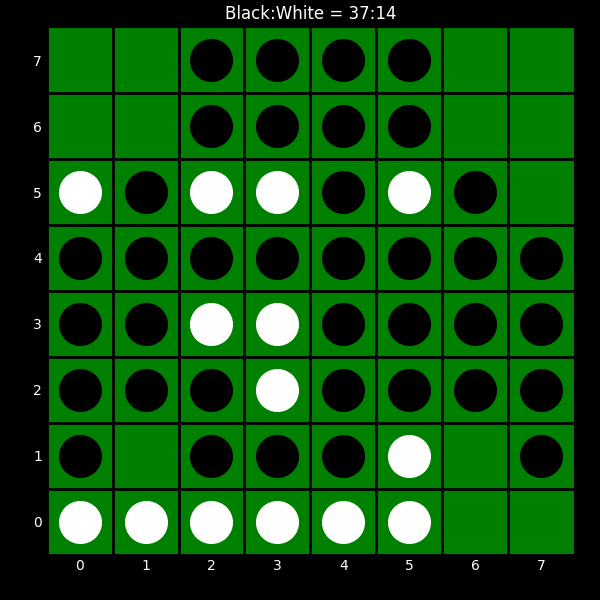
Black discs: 37
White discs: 14